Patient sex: F
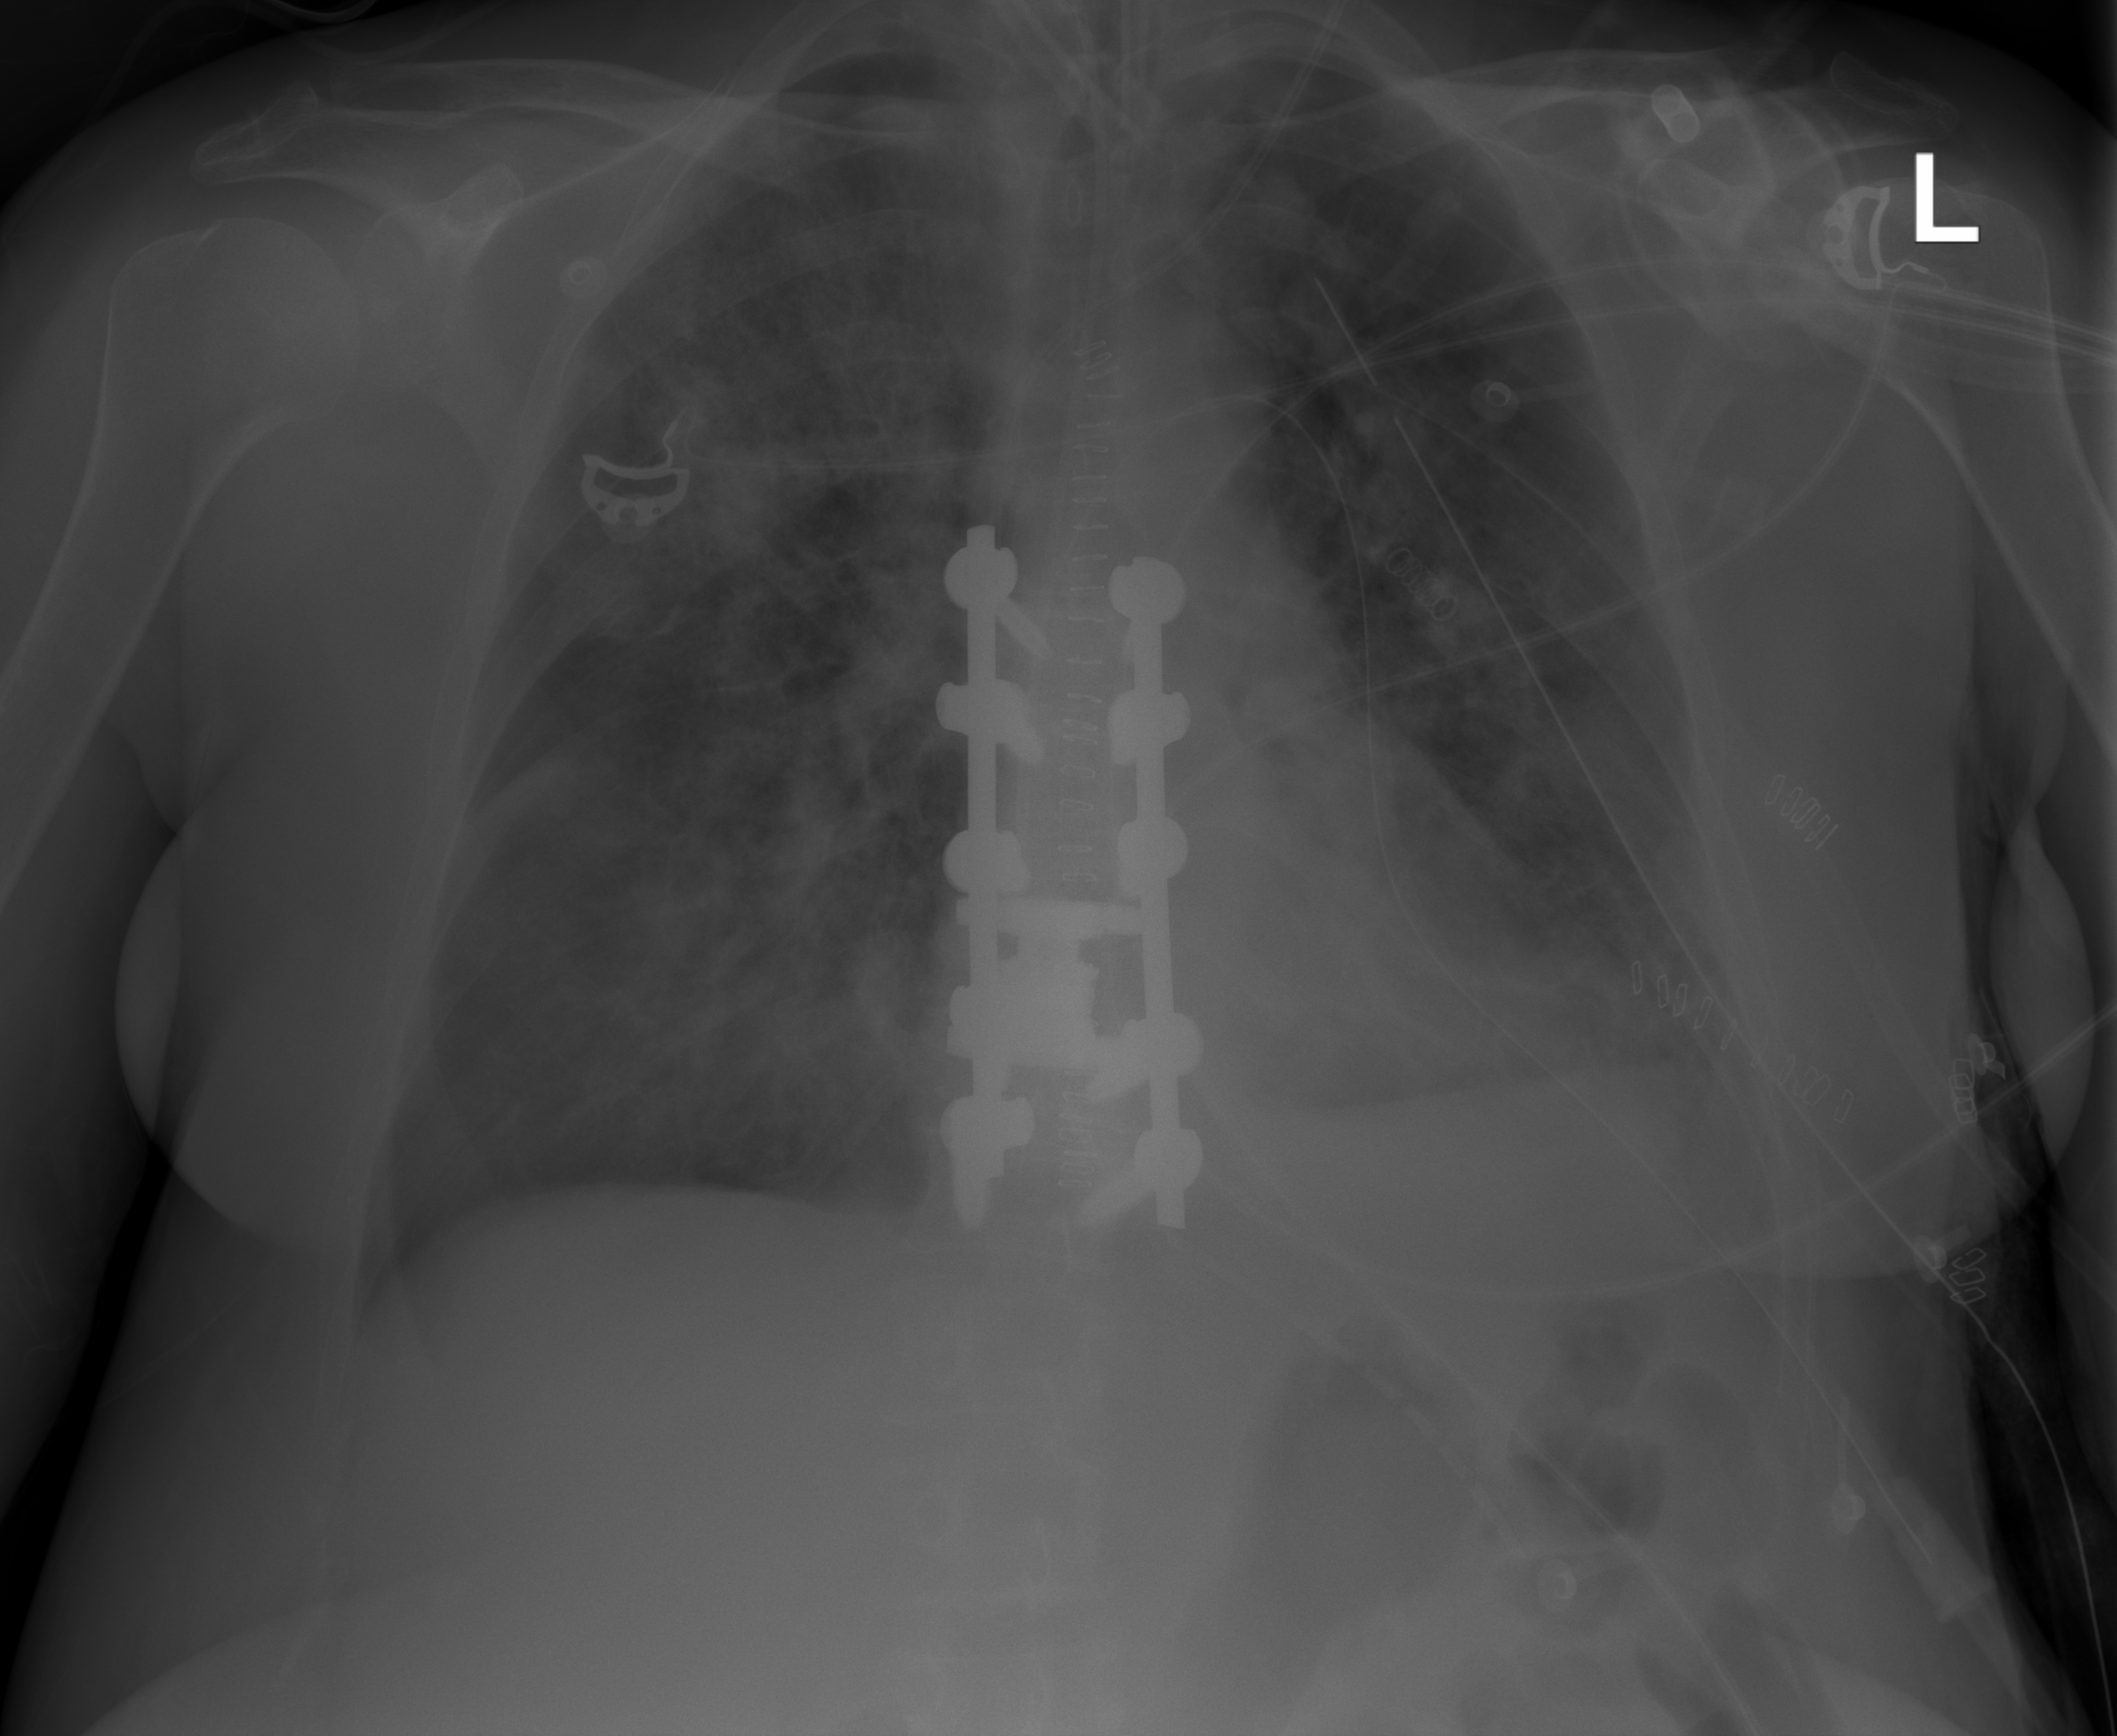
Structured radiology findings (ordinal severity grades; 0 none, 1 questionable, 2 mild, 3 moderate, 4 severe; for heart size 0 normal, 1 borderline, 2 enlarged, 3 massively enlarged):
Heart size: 0
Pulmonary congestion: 0
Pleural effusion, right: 0
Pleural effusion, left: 0
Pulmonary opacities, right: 3
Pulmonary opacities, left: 3
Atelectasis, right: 2
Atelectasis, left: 2